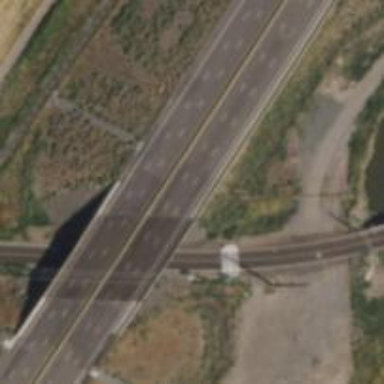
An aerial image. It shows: Bridge crossing over expressway trunk road.